Question: A Rails application has the following feature:
The following code is being used to set the external database to the model:
'''
class Foo < ActiveRecord::Base
establish_connection ENV['EXTERNAL_DATABASE_URL']
self.table_name = 'foos'
...
end
'''
Running the app locally on my notebook, I have the following request execution times:
'''
Completed 200 OK in 374ms (Views: 118.1ms | ActiveRecord: 198.6ms)
'''
When I upload it to Heroku and use the app there, the same request has the following execution times
'''
Completed 200 OK in 8000ms (Views: 901.6ms | ActiveRecord: 6609.2ms)
'''
Both ActiveRecord and Views times are insanelly large when I run it on Heroku.
- - -
EDIT

NewRelic shows that the bottleneck is database. However, it's clearly not the time DB spends on the queries, because when I run locally, it doesn't take that much. So I must assume that it's the latency that's causing it?
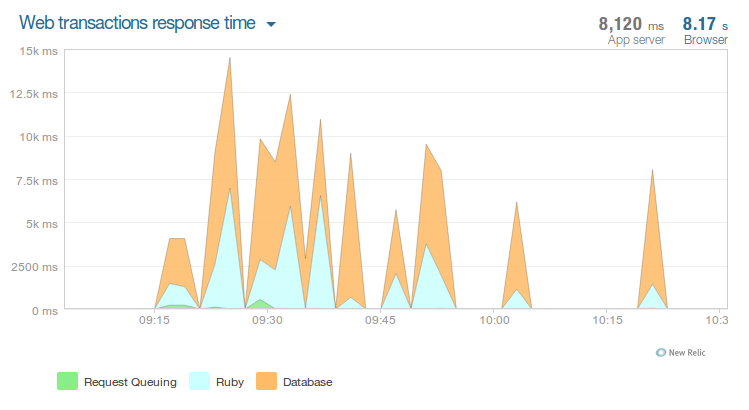
Answer: How long a database request takes depends on several factors:
1. How long does it take the database management system to find the data? This depends on the complexity of the query, existence of indexes and table size.
2. How long does it Rails take to build ActiveRecord object from the result? This depends on the number of results on each page.
3. And how long does it take to send the request from the web server to the database server plus how long does it take to send the result from the database server back to the web server? This latency depends on the distance between the servers.
When your web server is hosted by Heroku in the US (us-east-1), but your database is on a Amazon RDS in Sao Paulo, then each request to the database adds an other 150ms latency to the overall response time of the webpage. This problems gets bigger the more requests to the database are done within one web request.
I suggest to move the database as close as possible to the web server. If possible within the same datacenter in the US (on the same server would be the fastest). Or consider hosting the webserver yourself in Sao Paulo (perhaps with Amazon OpsWorks).